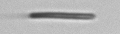
Label: fiber